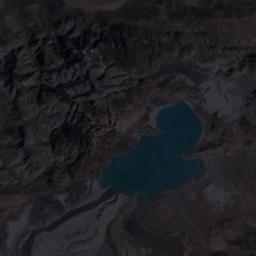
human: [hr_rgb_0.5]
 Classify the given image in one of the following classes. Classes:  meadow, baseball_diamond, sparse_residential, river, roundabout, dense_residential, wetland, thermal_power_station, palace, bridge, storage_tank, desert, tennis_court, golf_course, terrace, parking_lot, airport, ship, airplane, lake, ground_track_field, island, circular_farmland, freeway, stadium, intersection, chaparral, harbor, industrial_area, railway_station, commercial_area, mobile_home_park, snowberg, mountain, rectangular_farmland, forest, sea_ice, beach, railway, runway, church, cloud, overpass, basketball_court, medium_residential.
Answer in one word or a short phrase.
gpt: lake